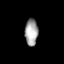
Tissue: prostate
Cell type: Epithelial cells
Senescence score: 0.7392
Nuclear area (px): 342
Mean DAPI intensity: 163.228